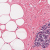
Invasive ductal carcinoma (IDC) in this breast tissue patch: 0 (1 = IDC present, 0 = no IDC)